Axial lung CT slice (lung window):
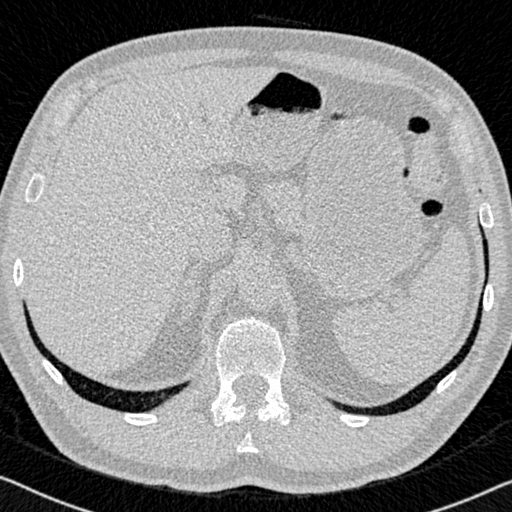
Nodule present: no